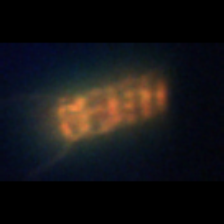
Taxon: Chaetoceros
Group: Diatoms